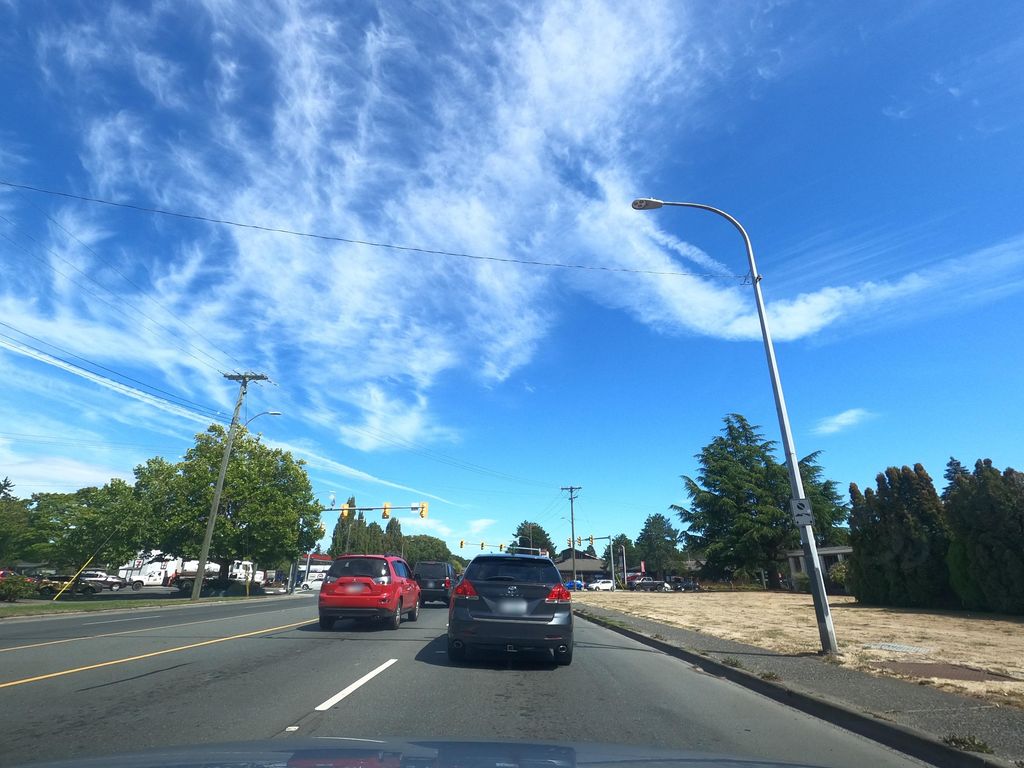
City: victoria